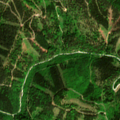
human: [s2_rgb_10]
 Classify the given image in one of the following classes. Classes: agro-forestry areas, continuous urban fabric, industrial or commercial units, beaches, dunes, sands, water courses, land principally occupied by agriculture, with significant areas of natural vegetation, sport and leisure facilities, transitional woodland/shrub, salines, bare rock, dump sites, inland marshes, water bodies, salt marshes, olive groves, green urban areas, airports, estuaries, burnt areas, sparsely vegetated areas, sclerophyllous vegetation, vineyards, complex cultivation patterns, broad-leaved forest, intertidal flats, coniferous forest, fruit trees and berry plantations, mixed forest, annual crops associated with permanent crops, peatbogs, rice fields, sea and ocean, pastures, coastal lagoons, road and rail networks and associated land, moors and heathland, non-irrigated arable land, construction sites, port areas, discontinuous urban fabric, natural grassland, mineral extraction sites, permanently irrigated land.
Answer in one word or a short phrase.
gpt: mixed forest